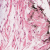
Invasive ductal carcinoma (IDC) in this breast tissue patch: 0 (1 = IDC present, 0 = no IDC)